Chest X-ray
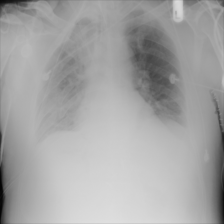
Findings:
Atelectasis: negative
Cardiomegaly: negative
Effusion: negative
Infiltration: negative
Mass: negative
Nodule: negative
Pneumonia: negative
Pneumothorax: negative
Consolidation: negative
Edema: negative
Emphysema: negative
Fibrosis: negative
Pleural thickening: negative
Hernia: negative